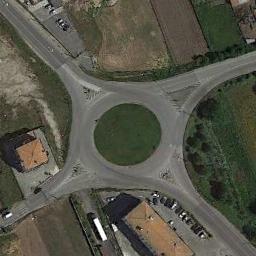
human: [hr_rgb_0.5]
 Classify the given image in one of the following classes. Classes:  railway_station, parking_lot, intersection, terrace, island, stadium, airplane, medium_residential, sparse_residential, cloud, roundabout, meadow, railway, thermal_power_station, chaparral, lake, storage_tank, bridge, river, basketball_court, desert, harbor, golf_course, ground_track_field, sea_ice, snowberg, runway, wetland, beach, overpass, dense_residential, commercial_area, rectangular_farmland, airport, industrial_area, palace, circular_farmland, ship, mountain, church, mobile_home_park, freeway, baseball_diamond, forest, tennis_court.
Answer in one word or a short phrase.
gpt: roundabout